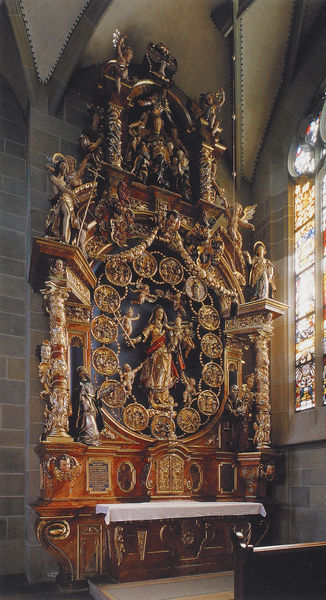
Titel: Rosenkranzaltar
Künstler: Jörg Zürn
Standort: Überlingen, St. Nikolaus (EU - D - BW)
Schlagwörter: blau, fenster, rot, silber, sockel, steine, kirche, gold, kind, bildhauerei, plastik, gewölbe, medaillon, altar, glasfenster, christus, jesus, putten, maria, madonna, sakralbau, maßwerk, enster, tabernakel, predella, retabel, kunstvoll, holzschnitzerei, altaraufbau, emblemata, f, #gold, feinziseliert, mariamadonna